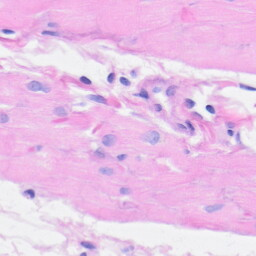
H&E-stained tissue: Heart